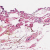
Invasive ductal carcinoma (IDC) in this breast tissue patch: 0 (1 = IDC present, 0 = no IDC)